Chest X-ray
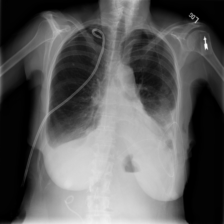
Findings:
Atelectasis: negative
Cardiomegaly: negative
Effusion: positive
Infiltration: positive
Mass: negative
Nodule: positive
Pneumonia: negative
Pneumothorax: positive
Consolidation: negative
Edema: negative
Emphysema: negative
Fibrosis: negative
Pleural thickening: negative
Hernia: negative